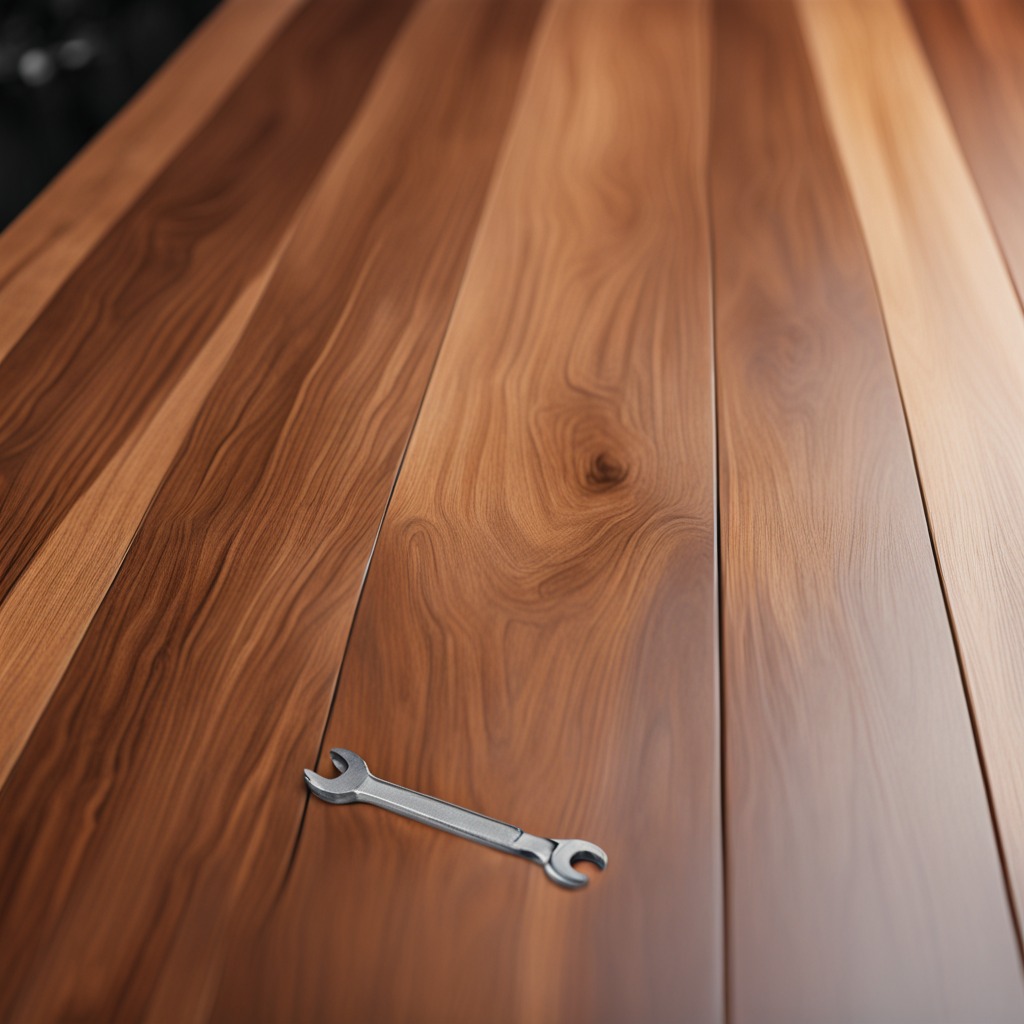
A wrench is lying on the wooden table.